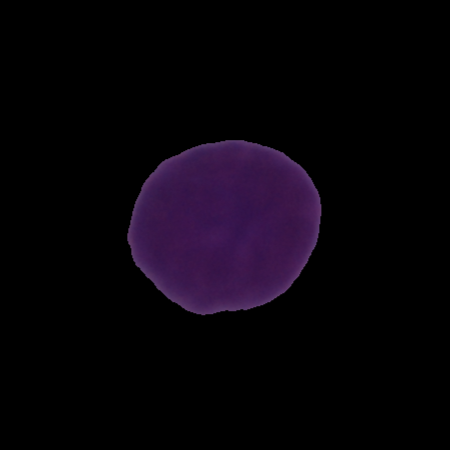
Label: cancer